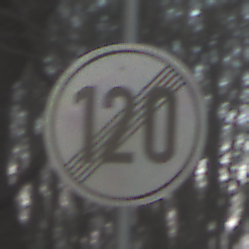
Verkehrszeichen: EndeGeschwindigkeit120
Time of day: SunriseSunset
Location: Outdoor (Nature)
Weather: Clear
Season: Winter
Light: Natural